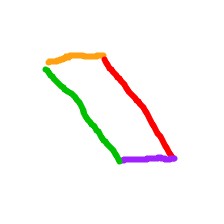
Shape: parallelogram